Question: I am having an app that retrieves information from parse and display into a list view ,but when the app is run and the list view item is clicked it opens a new activity and display some images and text from parse.com but it shows nothing like the image below

Here is my code
'''
public class MainActivity extends Activity
{
ListView listview;
List<ParseObject> ob;
ProgressDialog mProgressDialog;
FinalAdapter adapter;
private List<CodeList> codelist = null;
@Override
protected void onCreate(Bundle savedInstanceState)
{
super.onCreate(savedInstanceState);
setContentView(R.layout.beg_layout);
new RemoteDataTask().execute();
}
private class RemoteDataTask extends AsyncTask<Void, Void, Void>
{
@Override
protected void onPreExecute() {
super.onPreExecute();
// Create a progressdialog
mProgressDialog = new ProgressDialog(MainActivity.this);
// Set progressdialog title
mProgressDialog.setTitle("Testing");
// Set progressdialog message
mProgressDialog.setMessage("Loading. Please wait this may take few moments ....");
mProgressDialog.setIndeterminate(true);
// Show progressdialog
mProgressDialog.show();
}
@Override
protected Void doInBackground(Void... params)
{
codelist = new ArrayList<CodeList>();
try{
ParseQuery<ParseObject> query = new ParseQuery<ParseObject>(
"BeginnerActivity");
query.orderByAscending("_created_at");
ob = query.find();
for(ParseObject begactivity : ob){
ParseFile listimg = (ParseFile) begactivity.get("alphabetimg");
ParseFile levelimg = (ParseFile) begactivity.get("levelimg");
ParseFile apiimg = (ParseFile) begactivity.get("apiimg");
ParseFile descimgone = (ParseFile) begactivity.get("descimgone");
ParseFile descimgtwo = (ParseFile) begactivity.get("descimgtwo");
CodeList map = new CodeList();
map.setListHeading((String) begactivity.get("listheading"));
map.setSingleItemHeading((String) begactivity.get("heading"));
map.setDescription((String) begactivity.get("subheading"));
map.setApiText((String) begactivity.get("apitext"));
map.setFinalCodeText((String) begactivity.get("codetext"));
map.setAlphabetimg(listimg.getUrl());
map.setLevelImg(levelimg.getUrl());
map.setApiImg(apiimg.getUrl());
map.setPreviewImgOne(descimgone.getUrl());
map.setPreviewImgTwo(descimgtwo.getUrl());
codelist.add(map);
}
}catch(ParseException e){
Log.e("Error", e.getMessage());
e.printStackTrace();
}
return null;
}
@Override
protected void onPostExecute(Void result) {
// Locate the listview in listview_main.xml
listview = (ListView) findViewById(R.id.beg_layoutListView);
// Pass the results into ListViewAdapter.java
adapter = new FinalAdapter(MainActivity.this,
codelist);
// Binds the Adapter to the ListView
listview.setAdapter(adapter);
// Close the progressdialog
mProgressDialog.dismiss();
}
}
}
'''
'''
public class CodeList
{
private String alphabetimg;
private String listHeading;
private String levelImg;
private String singleItemHeading;
private String description;
private String apiImg;
private String apiText;
private String previewImgOne;
private String previewImgTwo;
private String finalCodeText;
public void setAlphabetimg(String alphabetimg)
{
this.alphabetimg = alphabetimg;
}
public String getAlphabetimg()
{
return alphabetimg;
}
public void setListHeading(String listHeading)
{
this.listHeading = listHeading;
}
public String getListHeading()
{
return listHeading;
}
public void setLevelImg(String levelImg)
{
this.levelImg = levelImg;
}
public String getLevelImg()
{
return levelImg;
}
public void setSingleItemHeading(String singleItemHeading)
{
this.singleItemHeading = singleItemHeading;
}
public String getSingleItemHeading()
{
return singleItemHeading;
}
public void setDescription(String description)
{
this.description = description;
}
public String getDescription()
{
return description;
}
public void setApiImg(String apiImg)
{
this.apiImg = apiImg;
}
public String getApiImg()
{
return apiImg;
}
public void setApiText(String apiText)
{
this.apiText = apiText;
}
public String getApiText()
{
return apiText;
}
public void setPreviewImgOne(String previewImgOne)
{
this.previewImgOne = previewImgOne;
}
public String getPreviewImgOne()
{
return previewImgOne;
}
public void setPreviewImgTwo(String previewImgTwo)
{
this.previewImgTwo = previewImgTwo;
}
public String getPreviewImgTwo()
{
return previewImgTwo;
}
public void setFinalCodeText(String finalCodeText)
{
this.finalCodeText = finalCodeText;
}
public String getFinalCodeText()
{
return finalCodeText;
}
}
'''
'''
public class ParseApplication extends Application {
@Override
public void onCreate() {
super.onCreate();
// Add your initialization code here
Parse.initialize(this, "4rOrqK23m0nVq187Of3rhDe0TK1R7FObdBWhfX10", "afKA4B9ohvk3M9pZNv9qK2ypbrdOpXi0FPnrXOu6");
ParseUser.enableAutomaticUser();
ParseACL defaultACL = new ParseACL();
// If you would like all objects to be private by default, remove this line.
defaultACL.setPublicReadAccess(true);
ParseACL.setDefaultACL(defaultACL, true);
}
}
'''
'''
public class FinalAdapter extends BaseAdapter
{
Context context;
LayoutInflater inflater;
ImageLoader imageLoader;
private List<CodeList> codeList = null;
private ArrayList<CodeList> arraylist;
public FinalAdapter(Context context,
List<CodeList> codeList) {
this.context = context;
this.codeList = codeList;
inflater = LayoutInflater.from(context);
this.arraylist = new ArrayList<CodeList>();
this.arraylist.addAll(codeList);
imageLoader = new ImageLoader(context);
}
public class ViewHolder{
TextView listHeading;
ImageView alphabetList;
}
@Override
public int getCount()
{
return codeList.size();
}
@Override
public Object getItem(int position)
{
return codeList.get(position);
}
@Override
public long getItemId(int position)
{
return position;
}
@Override
public View getView(final int position, View view, ViewGroup parent)
{
final ViewHolder holder;
if(view == null){
holder = new ViewHolder();
view = inflater.inflate(R.layout.beg_list_item,null);
holder.listHeading = (TextView) view.findViewById(R.id.beg_list_itemTextView);
holder.alphabetList = (ImageView) view.findViewById(R.id.beg_list_itemImageView);
view.setTag(holder);
}else{
holder = (ViewHolder) view.getTag();
}
holder.listHeading.setText(codeList.get(position).getListHeading());
imageLoader.DisplayImage(codeList.get(position).getAlphabetimg(),
holder.alphabetList);
view.setOnClickListener(new OnClickListener(){
@Override
public void onClick(View arg0){
Intent intent = new Intent(context, SingleItemView.class);
intent.putExtra("listheading",
(codeList.get(position).getListHeading()));
intent.putExtra("alphabetimg",
(codeList.get(position).getAlphabetimg()));
// Start SingleItemView Class
context.startActivity(intent);
}
});
return view;
}
}
'''
'''
public class SingleItemView extends Activity.
{
String heading;
String subHeading;
String levelImg;
String apiImg;
String apiText;
String descImgOne;
String descImgTwo;
String codeText;
ImageLoader imgloader = new ImageLoader(this);
@Override
protected void onCreate(Bundle savedInstanceState)
{
super.onCreate(savedInstanceState);
setContentView(R.layout.singleitemview);
Intent i = getIntent();
heading= i.getStringExtra("heading");
subHeading = i.getStringExtra("subheading");
levelImg = i.getStringExtra("levelimg");
apiImg = i.getStringExtra("apiimg");
apiText = i.getStringExtra("apitext");
descImgOne = i.getStringExtra("descimgone");
descImgTwo = i.getStringExtra("descimgtwo");
codeText = i.getStringExtra("codetext");
TextView headingtxt = (TextView)findViewById(R.id.singleitemheading);
TextView subheadingtxt = (TextView)findViewById(R.id.singleitemsubheading);
TextView apitxt = (TextView)findViewById(R.id.singleitemviewapitext);
TextView codetxt = (TextView) findViewById(R.id.singleitemviewcodetext);
ImageView level =(ImageView) findViewById(R.id.levelimg);
ImageView api =(ImageView) findViewById(R.id.singleitemviewapiimg);
ImageView descone =(ImageView) findViewById(R.id.descriptionimgone);
ImageView desctwo =(ImageView) findViewById(R.id.descriptionimgtwo);
headingtxt.setText(heading);
subheadingtxt.setText(subHeading);
apitxt.setText(apiText);
codetxt.setText(codeText);
imgloader.DisplayImage(levelImg, level);
imgloader.DisplayImage(apiImg, api);
imgloader.DisplayImage(descImgOne, descone);
imgloader.DisplayImage(descImgTwo, desctwo);
}
}
'''
'''
public class ImageLoader {
MemoryCache memoryCache = new MemoryCache();
FileCache fileCache;
private Map<ImageView, String> imageViews = Collections
.synchronizedMap(new WeakHashMap<ImageView, String>());
ExecutorService executorService;
// Handler to display images in UI thread
Handler handler = new Handler();
public ImageLoader(Context context) {
fileCache = new FileCache(context);
executorService = Executors.newFixedThreadPool(5);
}
final int stub_id = R.drawable.temp_img;
public void DisplayImage(String url, ImageView imageView) {
imageViews.put(imageView, url);
Bitmap bitmap = memoryCache.get(url);
if (bitmap != null)
imageView.setImageBitmap(bitmap);
else {
queuePhoto(url, imageView);
imageView.setImageResource(stub_id);
}
}
private void queuePhoto(String url, ImageView imageView) {
PhotoToLoad p = new PhotoToLoad(url, imageView);
executorService.submit(new PhotosLoader(p));
}
private Bitmap getBitmap(String url) {
File f = fileCache.getFile(url);
Bitmap b = decodeFile(f);
if (b != null)
return b;
// Download Images from the Internet
try {
Bitmap bitmap = null;
URL imageUrl = new URL(url);
HttpURLConnection conn = (HttpURLConnection) imageUrl
.openConnection();
conn.setConnectTimeout(30000);
conn.setReadTimeout(30000);
conn.setInstanceFollowRedirects(true);
InputStream is = conn.getInputStream();
OutputStream os = new FileOutputStream(f);
Utils.CopyStream(is, os);
os.close();
conn.disconnect();
bitmap = decodeFile(f);
return bitmap;
} catch (Throwable ex) {
ex.printStackTrace();
if (ex instanceof OutOfMemoryError)
memoryCache.clear();
return null;
}
}
// Decodes image and scales it to reduce memory consumption
private Bitmap decodeFile(File f) {
try {
// Decode image size
BitmapFactory.Options o = new BitmapFactory.Options();
o.inJustDecodeBounds = true;
FileInputStream stream1 = new FileInputStream(f);
BitmapFactory.decodeStream(stream1, null, o);
stream1.close();
// Find the correct scale value. It should be the power of 2.
final int REQUIRED_SIZE = 70;
int width_tmp = o.outWidth, height_tmp = o.outHeight;
int scale = 1;
while (true) {
if (width_tmp / 2 < REQUIRED_SIZE
|| height_tmp / 2 < REQUIRED_SIZE)
break;
width_tmp /= 2;
height_tmp /= 2;
scale *= 2;
}
// Decode with inSampleSize
BitmapFactory.Options o2 = new BitmapFactory.Options();
o2.inSampleSize = scale;
FileInputStream stream2 = new FileInputStream(f);
Bitmap bitmap = BitmapFactory.decodeStream(stream2, null, o2);
stream2.close();
return bitmap;
} catch (FileNotFoundException e) {
} catch (IOException e) {
e.printStackTrace();
}
return null;
}
// Task for the queue
private class PhotoToLoad {
public String url;
public ImageView imageView;
public PhotoToLoad(String u, ImageView i) {
url = u;
imageView = i;
}
}
class PhotosLoader implements Runnable {
PhotoToLoad photoToLoad;
PhotosLoader(PhotoToLoad photoToLoad) {
this.photoToLoad = photoToLoad;
}
@Override
public void run() {
try {
if (imageViewReused(photoToLoad))
return;
Bitmap bmp = getBitmap(photoToLoad.url);
memoryCache.put(photoToLoad.url, bmp);
if (imageViewReused(photoToLoad))
return;
BitmapDisplayer bd = new BitmapDisplayer(bmp, photoToLoad);
handler.post(bd);
} catch (Throwable th) {
th.printStackTrace();
}
}
}
boolean imageViewReused(PhotoToLoad photoToLoad) {
String tag = imageViews.get(photoToLoad.imageView);
if (tag == null || !tag.equals(photoToLoad.url))
return true;
return false;
}
// Used to display bitmap in the UI thread
class BitmapDisplayer implements Runnable {
Bitmap bitmap;
PhotoToLoad photoToLoad;
public BitmapDisplayer(Bitmap b, PhotoToLoad p) {
bitmap = b;
photoToLoad = p;
}
public void run() {
if (imageViewReused(photoToLoad))
return;
if (bitmap != null)
photoToLoad.imageView.setImageBitmap(bitmap);
else
photoToLoad.imageView.setImageResource(stub_id);
}
}
public void clearCache() {
memoryCache.clear();
fileCache.clear();
}
}
'''
'''
public class FileCache {
private File cacheDir;
public FileCache(Context context) {
// Find the dir to save cached images
if (android.os.Environment.getExternalStorageState().equals(
android.os.Environment.MEDIA_MOUNTED))
cacheDir = new File(
android.os.Environment.getExternalStorageDirectory(),
"ImgTxt");
else
cacheDir = context.getCacheDir();
if (!cacheDir.exists())
cacheDir.mkdirs();
}
public File getFile(String url) {
String filename = String.valueOf(url.hashCode());
// String filename = URLEncoder.encode(url);
File f = new File(cacheDir, filename);
return f;
}
public void clear() {
File[] files = cacheDir.listFiles();
if (files == null)
return;
for (File f : files)
f.delete();
}
'''
}
'''
public class MemoryCache {
private static final String TAG = "MemoryCache";
// Last argument true for LRU ordering
private Map<String, Bitmap> cache = Collections
.synchronizedMap(new LinkedHashMap<String, Bitmap>(10, 1.5f, true));
// Current allocated size
private long size = 0;
// Max memory in bytes
private long limit = <PHONE>;
public MemoryCache() {
// Use 25% of available heap size
setLimit(Runtime.getRuntime().maxMemory() / 4);
}
public void setLimit(long new_limit) {
limit = new_limit;
Log.i(TAG, "MemoryCache will use up to " + limit / 1024. / 1024. + "MB");
}
public Bitmap get(String id) {
try {
if (!cache.containsKey(id))
return null;
return cache.get(id);
} catch (NullPointerException ex) {
ex.printStackTrace();
return null;
}
}
public void put(String id, Bitmap bitmap) {
try {
if (cache.containsKey(id))
size -= getSizeInBytes(cache.get(id));
cache.put(id, bitmap);
size += getSizeInBytes(bitmap);
checkSize();
} catch (Throwable th) {
th.printStackTrace();
}
}
private void checkSize() {
Log.i(TAG, "cache size=" + size + " length=" + cache.size());
if (size > limit) {
// Least recently accessed item will be the first one iterated
Iterator<Entry<String, Bitmap>> iter = cache.entrySet().iterator();
while (iter.hasNext()) {
Entry<String, Bitmap> entry = iter.next();
size -= getSizeInBytes(entry.getValue());
iter.remove();
if (size <= limit)
break;
}
Log.i(TAG, "Clean cache. New size " + cache.size());
}
}
public void clear() {
try {
cache.clear();
size = 0;
} catch (NullPointerException ex) {
ex.printStackTrace();
}
}
long getSizeInBytes(Bitmap bitmap) {
if (bitmap == null)
return 0;
return bitmap.getRowBytes() * bitmap.getHeight();
}
}
'''
'''
<?xml version="1.0" encoding="utf-8"?>
<manifest xmlns:android="http://schemas.android.com/apk/res/android"
package="com.mycompany.myapp" >
<uses-permission android:name="android.permission.INTERNET" />
<uses-permission android:name="android.permission.WRITE_EXTERNAL_STORAGE" />
<application
android:name="ParseApplication"
android:allowBackup="true"
android:icon="@drawable/ic_launcher"
android:label="@string/app_name"
android:theme="@style/AppTheme" >
<activity
android:name=".MainActivity"
android:label="@string/app_name" >
<intent-filter>
<action android:name="android.intent.action.MAIN" />
<category android:name="android.intent.category.LAUNCHER" />
</intent-filter>
</activity>
<activity
android:name=".SingleItemView">
</activity>
</application>
</manifest>
'''
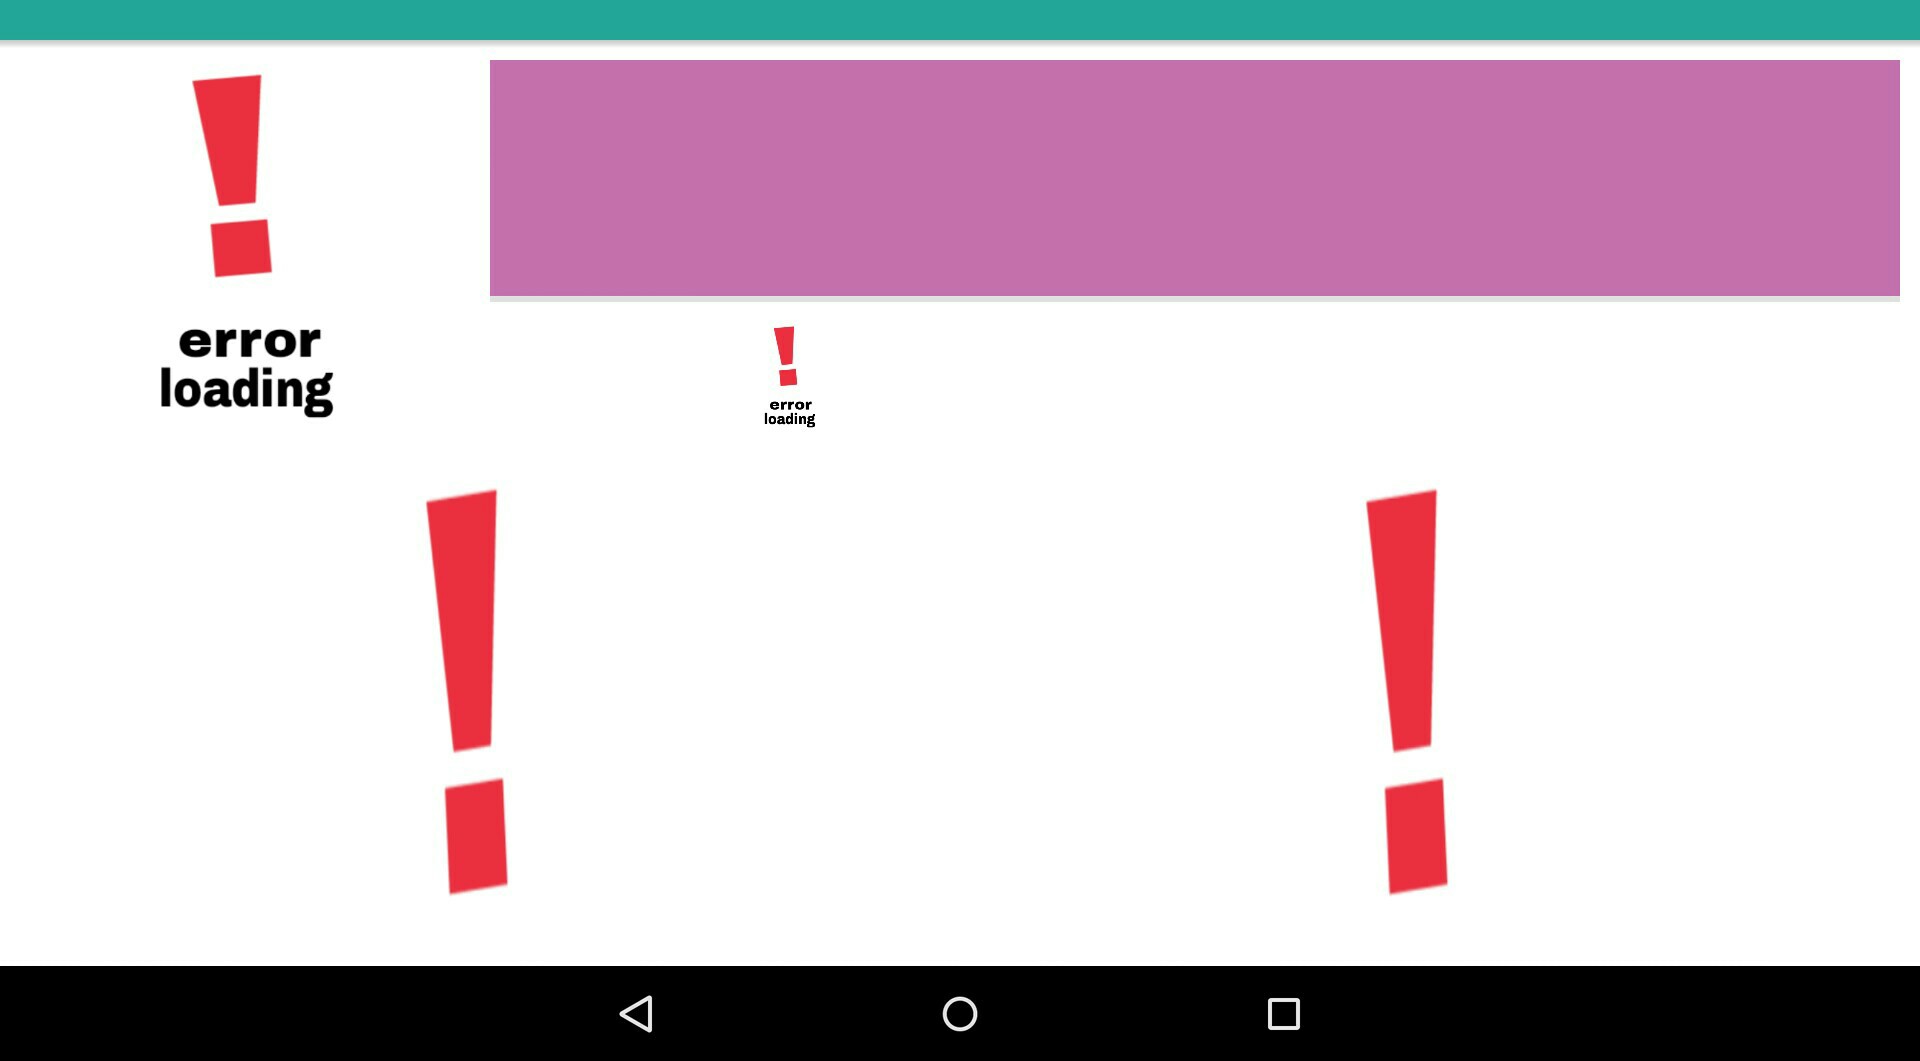
Answer: In the onclicklistener() add this code
'''
intent.putExtra("levelimg",
(codeList.get(position).getLevelImg()));
intent.putExtra("heading",
(codeList.get(position).getSingleItemHeading()));
intent.putExtra("subheading",
(codeList.get(position).getDescription()));
intent.putExtra("apitext",
(codeList.get(position).getApiText()));
intent.putExtra("apiimg",
(codeList.get(position).getApiImg()));
intent.putExtra("descimgone",
(codeList.get(position).getPreviewImgOne()));
intent.putExtra("descimgtwo",
(codeList.get(position).getPreviewImgTwo()));
intent.putExtra("codetext",
(codeList.get(position).getFinalCodeText()));
'''